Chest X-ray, PA view. Patient: 44 years old, sex M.
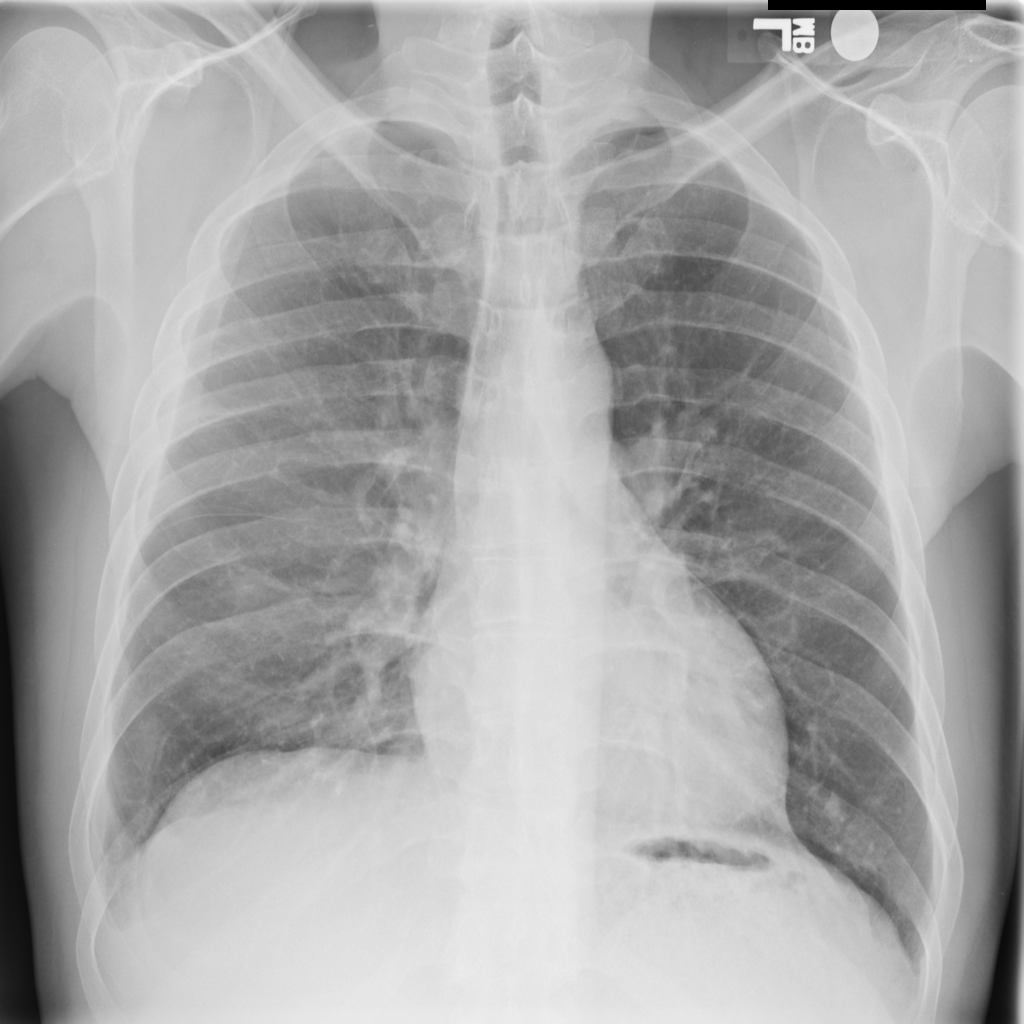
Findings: Effusion, Pleural_Thickening